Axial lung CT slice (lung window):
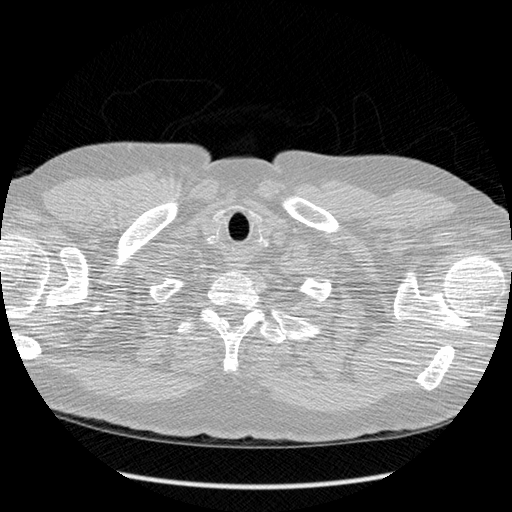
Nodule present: no